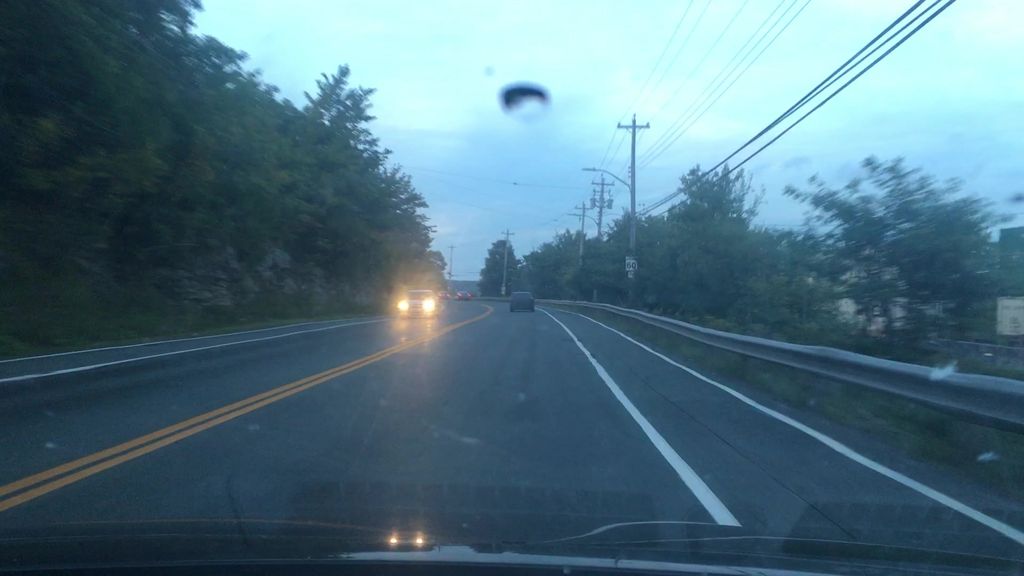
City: halifax